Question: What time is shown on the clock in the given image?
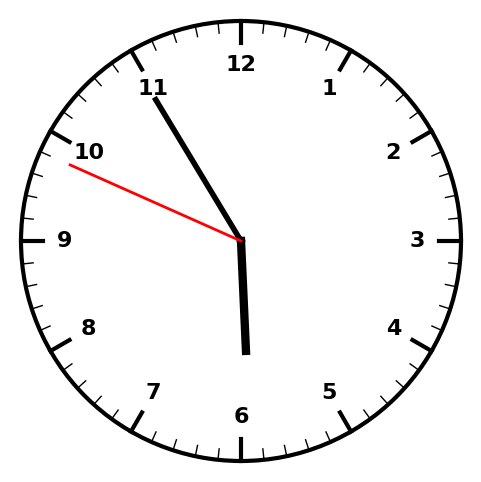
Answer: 05:54:49